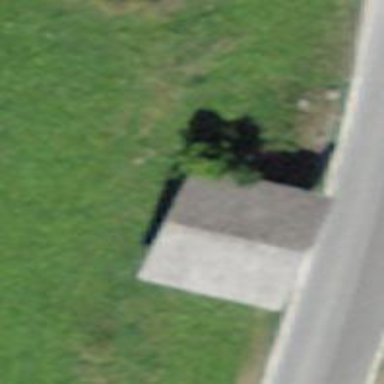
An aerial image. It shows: Building with tiled roof.